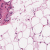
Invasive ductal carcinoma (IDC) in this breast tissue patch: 0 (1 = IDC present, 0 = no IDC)